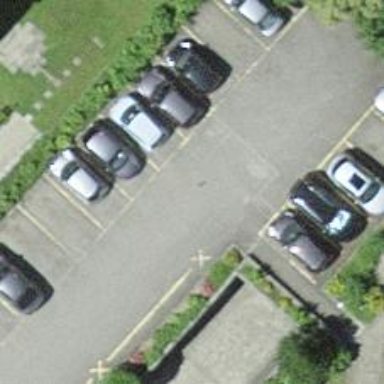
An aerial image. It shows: Road serving as parking aisle.